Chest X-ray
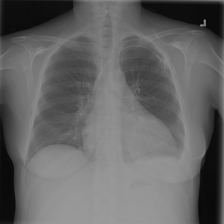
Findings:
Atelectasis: positive
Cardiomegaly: positive
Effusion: positive
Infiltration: positive
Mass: negative
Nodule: negative
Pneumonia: negative
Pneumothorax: negative
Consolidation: negative
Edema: negative
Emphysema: negative
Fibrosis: negative
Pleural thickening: negative
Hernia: negative